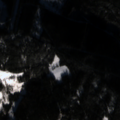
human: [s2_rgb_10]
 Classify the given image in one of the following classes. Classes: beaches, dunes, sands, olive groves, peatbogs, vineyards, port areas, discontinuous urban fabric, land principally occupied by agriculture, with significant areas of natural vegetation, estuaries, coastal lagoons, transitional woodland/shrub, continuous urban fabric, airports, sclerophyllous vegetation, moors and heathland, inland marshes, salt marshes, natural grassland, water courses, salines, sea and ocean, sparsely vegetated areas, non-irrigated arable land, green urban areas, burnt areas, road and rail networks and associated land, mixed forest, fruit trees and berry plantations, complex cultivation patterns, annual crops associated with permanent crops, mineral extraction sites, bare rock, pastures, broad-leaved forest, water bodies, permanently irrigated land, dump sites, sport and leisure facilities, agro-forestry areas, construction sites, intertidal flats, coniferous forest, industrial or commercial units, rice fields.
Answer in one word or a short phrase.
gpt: pastures, coniferous forest